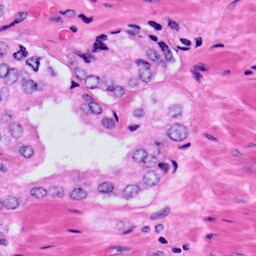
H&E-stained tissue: Prostate